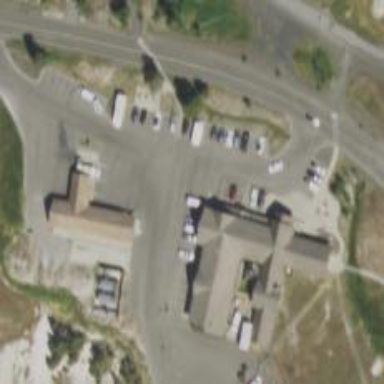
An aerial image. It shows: Convenience shop.